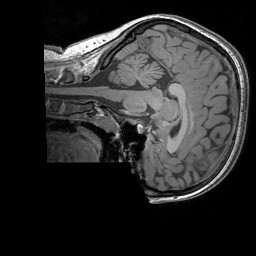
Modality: T1w
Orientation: sagittal
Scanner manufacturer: siemens
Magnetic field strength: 3 T
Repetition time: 1.83 s
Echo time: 0.00303 s